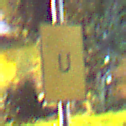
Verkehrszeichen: AnkuendigungOderFortsetzungUmleitungOhnePfeilsymbol
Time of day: Night
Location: Outdoor (Suburban)
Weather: PartlyCloudy
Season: NotSpecified
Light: Artificial